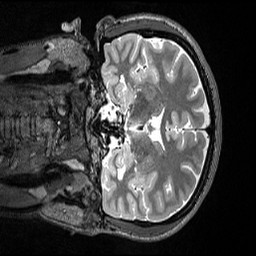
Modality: T2w
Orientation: coronal
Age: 30
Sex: female
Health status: healthy
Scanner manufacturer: siemens
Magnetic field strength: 3 T
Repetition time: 3.2 s
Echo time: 0.563 s